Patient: sex F, age 54
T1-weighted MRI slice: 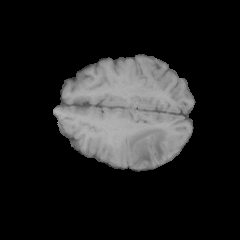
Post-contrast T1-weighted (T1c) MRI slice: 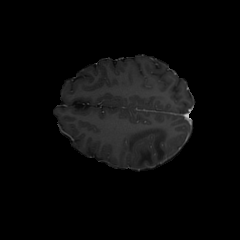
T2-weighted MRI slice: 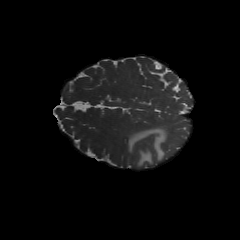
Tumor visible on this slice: yes
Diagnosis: Glioblastoma, IDH-wildtype
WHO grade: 4